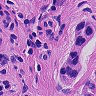
Metastatic tissue present: yes